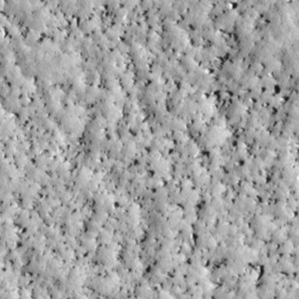
Label: non_frost